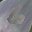
Label: 6